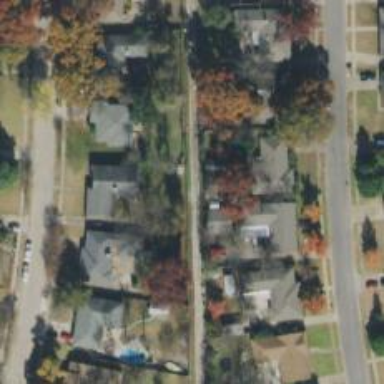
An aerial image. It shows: Alleyway designated as service road.